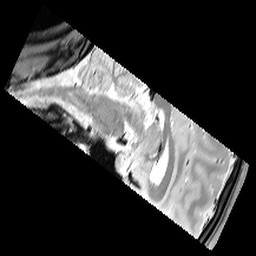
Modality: PDw
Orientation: sagittal
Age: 23
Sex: male
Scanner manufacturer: siemens
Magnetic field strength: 3 T
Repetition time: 6.49 s
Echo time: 0.016 s